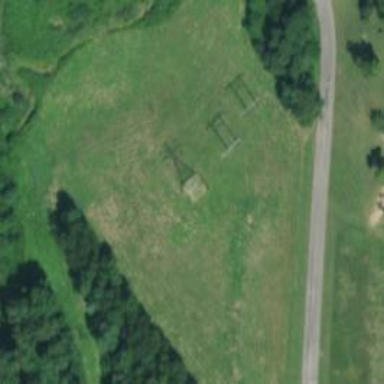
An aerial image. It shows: Lattice structure tower.